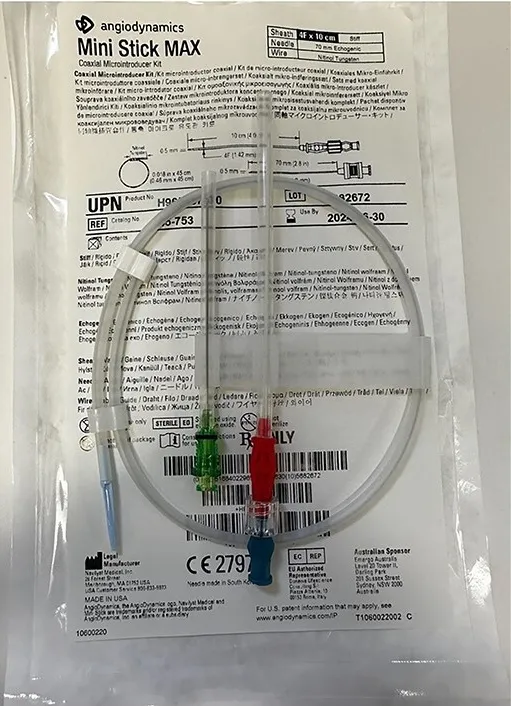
4F x 10 cm Mini Stick MAX arterial line insertion kit.
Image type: pathology (fish)